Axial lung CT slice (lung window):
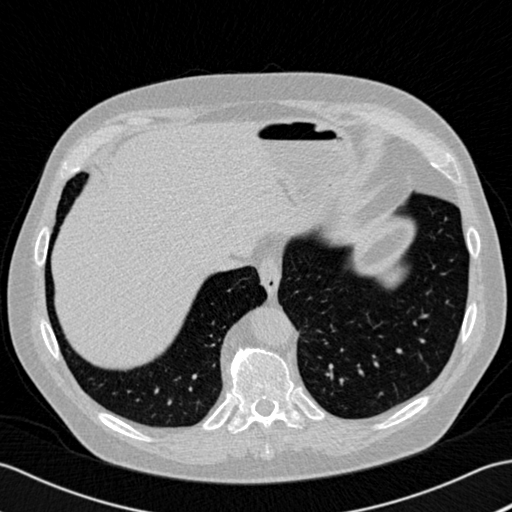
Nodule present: no